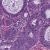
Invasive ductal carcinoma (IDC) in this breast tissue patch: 1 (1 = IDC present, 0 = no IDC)